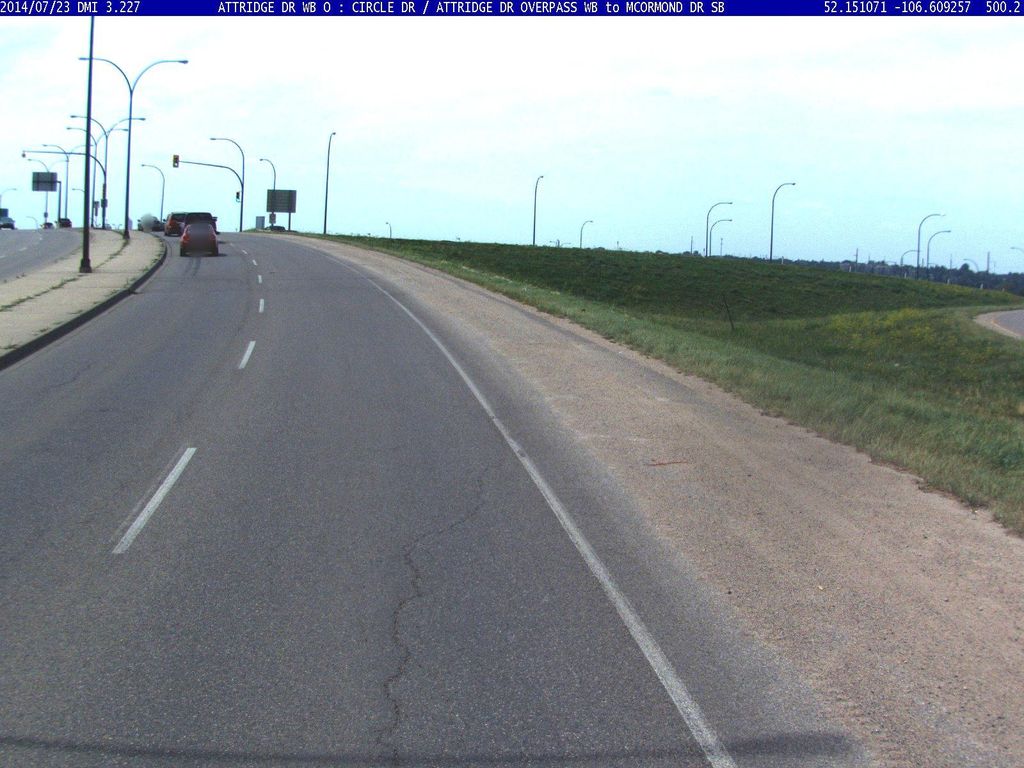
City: saskatoon